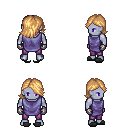
a pixel art fantasy rpg character, male body template, dark elf, purple skin, chain tabard jacket, magenta pants, light blonde swoop hairstyle, metal gloves, gray slippers, four views (front, back, left, right), 2x2 character sprite sheet, small pixel art, hard edges, no anti-aliasing